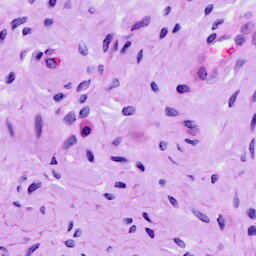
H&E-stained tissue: Cervix